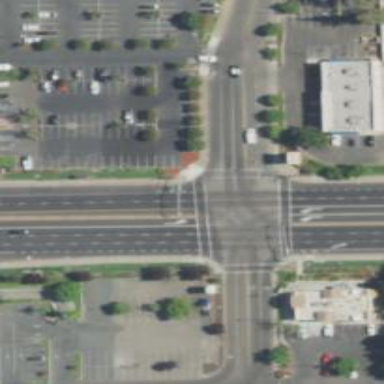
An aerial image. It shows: Marked crossing on the road.